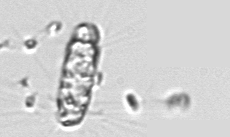
Label: Corethron_hystrix